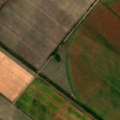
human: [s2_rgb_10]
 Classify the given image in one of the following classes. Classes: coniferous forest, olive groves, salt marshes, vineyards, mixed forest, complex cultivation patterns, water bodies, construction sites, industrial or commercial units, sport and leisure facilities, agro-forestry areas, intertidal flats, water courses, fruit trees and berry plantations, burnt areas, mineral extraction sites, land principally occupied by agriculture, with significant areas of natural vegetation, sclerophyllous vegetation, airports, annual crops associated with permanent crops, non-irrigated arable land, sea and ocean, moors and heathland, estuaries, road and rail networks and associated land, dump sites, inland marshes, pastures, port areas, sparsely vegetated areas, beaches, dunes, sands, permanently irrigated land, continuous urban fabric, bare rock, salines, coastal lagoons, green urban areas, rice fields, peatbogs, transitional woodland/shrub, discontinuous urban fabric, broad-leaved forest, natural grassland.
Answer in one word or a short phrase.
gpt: non-irrigated arable land